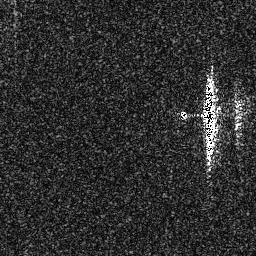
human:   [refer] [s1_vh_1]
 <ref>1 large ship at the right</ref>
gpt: <box>[[77, 26, 85, 64, 0]]</box>